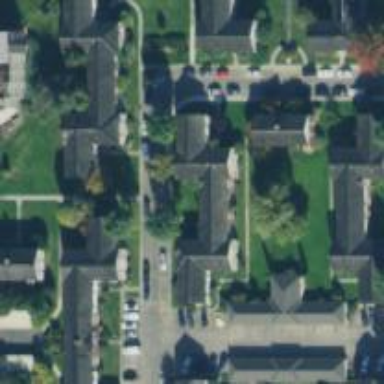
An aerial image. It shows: Neighborhood.